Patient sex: M
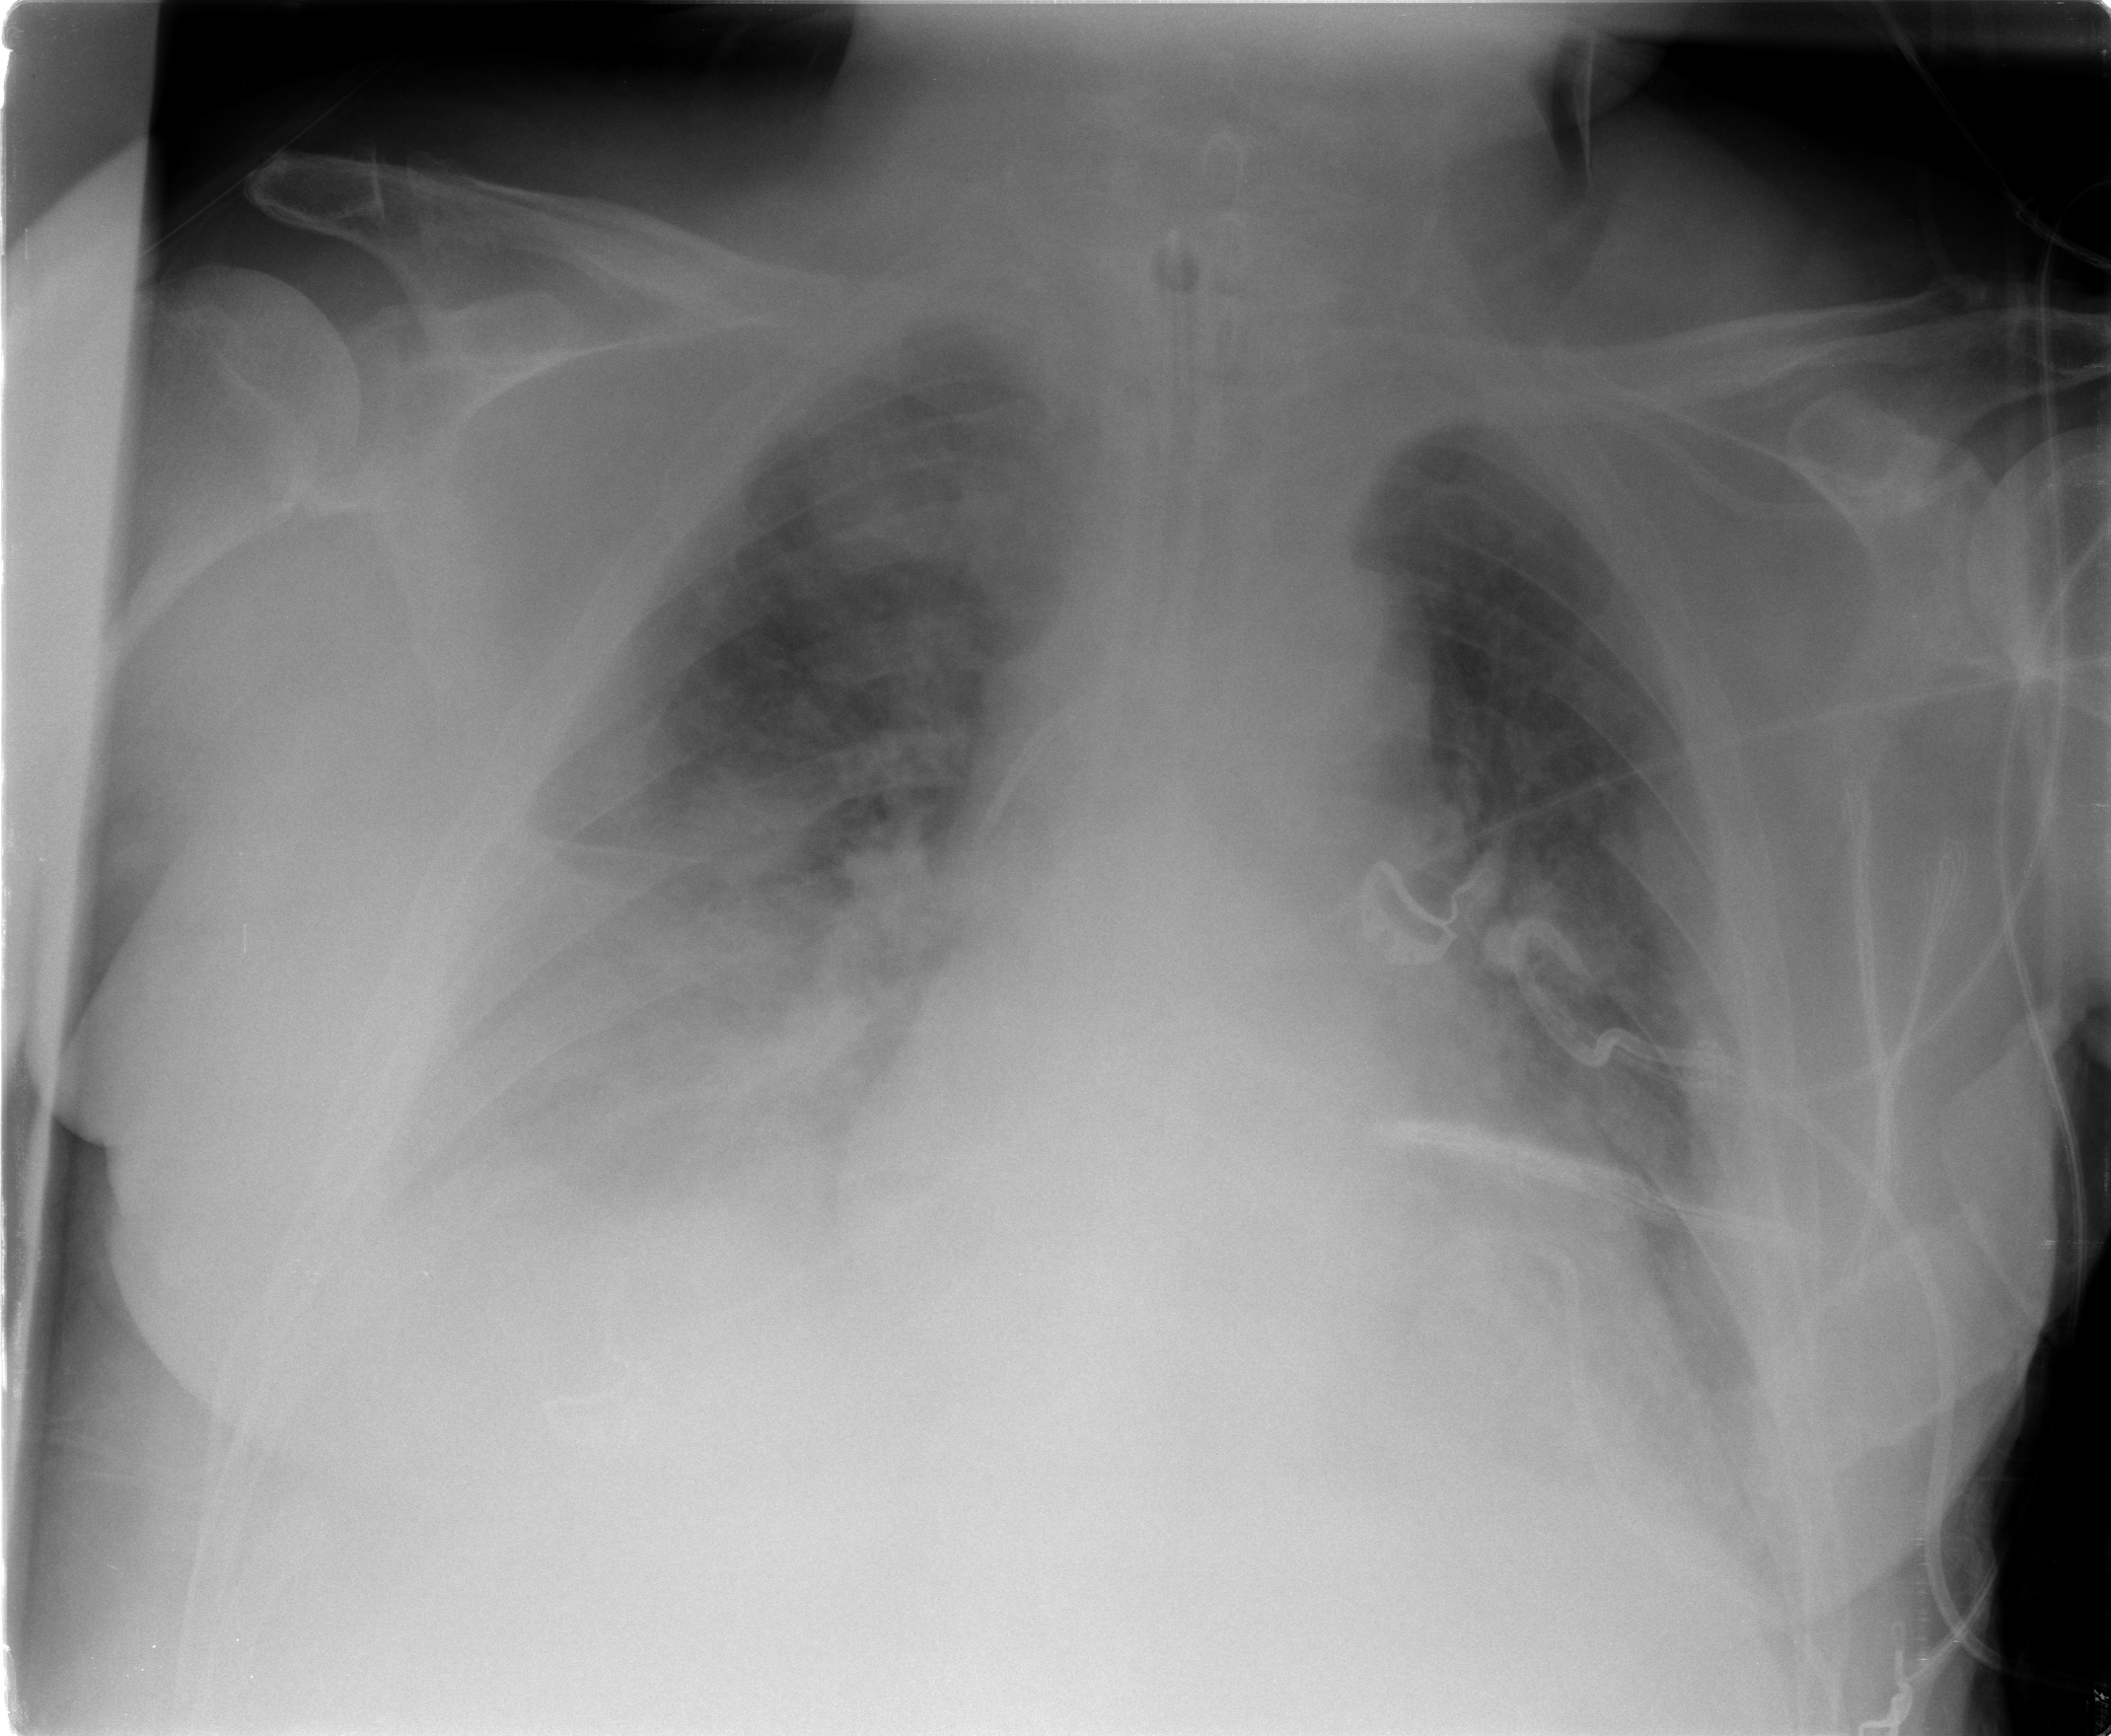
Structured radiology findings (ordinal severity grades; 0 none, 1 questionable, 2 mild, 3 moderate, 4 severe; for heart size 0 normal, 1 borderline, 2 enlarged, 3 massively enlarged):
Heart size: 2
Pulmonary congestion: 2
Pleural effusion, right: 3
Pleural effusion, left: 3
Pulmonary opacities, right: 2
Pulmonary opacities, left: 0
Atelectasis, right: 3
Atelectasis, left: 2